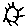
Label: sun